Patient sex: M
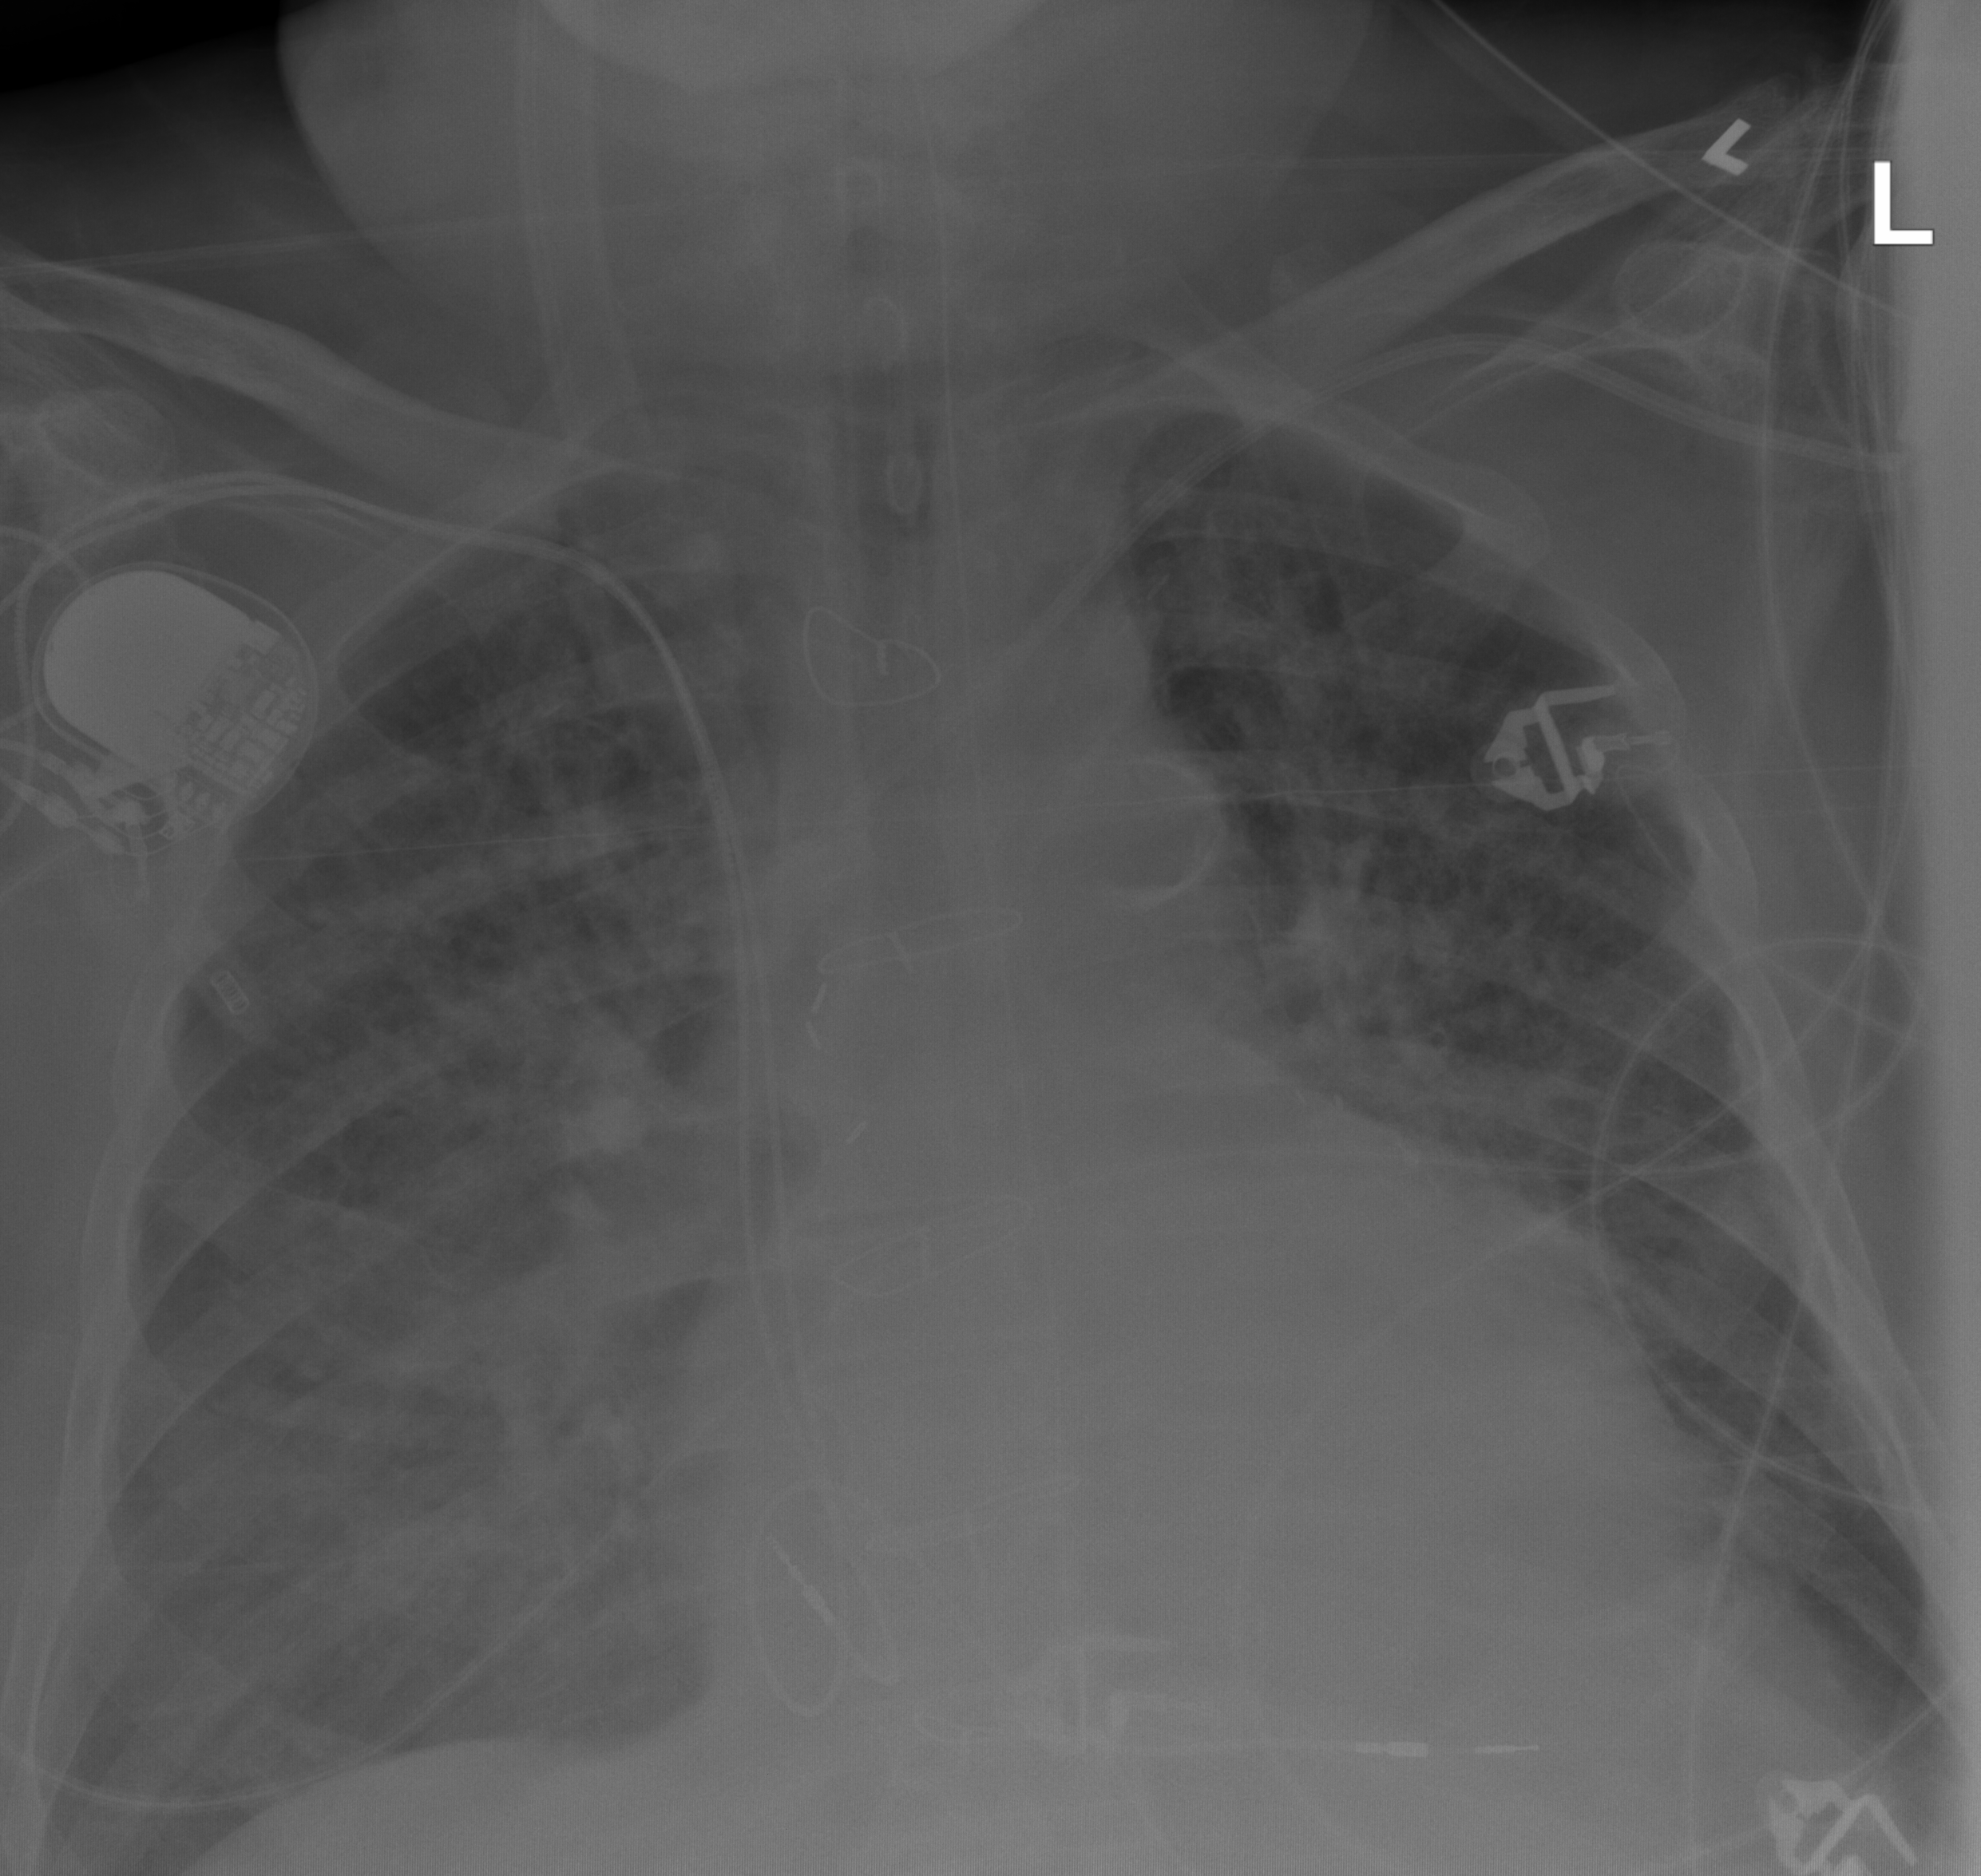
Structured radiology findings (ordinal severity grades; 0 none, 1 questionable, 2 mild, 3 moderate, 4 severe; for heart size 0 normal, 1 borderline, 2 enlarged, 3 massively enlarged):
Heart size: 2
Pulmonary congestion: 3
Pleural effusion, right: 1
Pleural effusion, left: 1
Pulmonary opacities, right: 2
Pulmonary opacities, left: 2
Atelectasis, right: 2
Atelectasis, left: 2